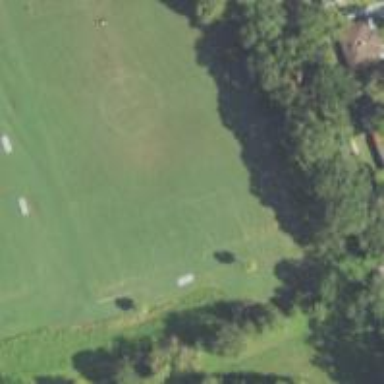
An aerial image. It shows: Soccer pitch for outdoor sports and leisure activities.